Question: I am having trouble plotting the positive 'log2_ratio' count on the positive y-axis and the count of the negative 'log2_ratio' on the negative-y axis.
In essence, I want the positive count to be above the x-axis while the negative count to be below the x-axis.
Here is the data frame and the code:
'''
chrom chr_start chr_stop num_positions normal_depth tumor_depth log2_ratio gc_content sample
324202 1 1562<PHONE> 55 12.3 4.7 -1.399 34.5 10
324203 1 1562<PHONE> 11 10.0 4.6 -1.109 27.3 10
324204 1 1562<PHONE> 42 12.0 7.4 -0.704 19.0 10
324205 1 1562<PHONE> 32 11.7 4.6 -1.343 40.6 10
324206 1 1562<PHONE> 25 10.6 3.6 -1.569 60.0 10
324207 1 1562<PHONE> 54 12.3 6.8 -0.863 46.3 10
newHist = ggplot(resultsPileup1COMBINED[resultsPileup1COMBINED$sample <= 25,],
aes(x=sample)) +
geom_histogram(fill="blue" , bindwidth = 1) +
geom_histogram(data=resultsPileup1COMBINED[resultsPileup1COMBINED$sample > 25,],
fill="gray50" , binwidth = 1) +
scale_x_continuous(breaks = seq(from = 1, to = 50, by = 3))
'''
Here is a current graph:

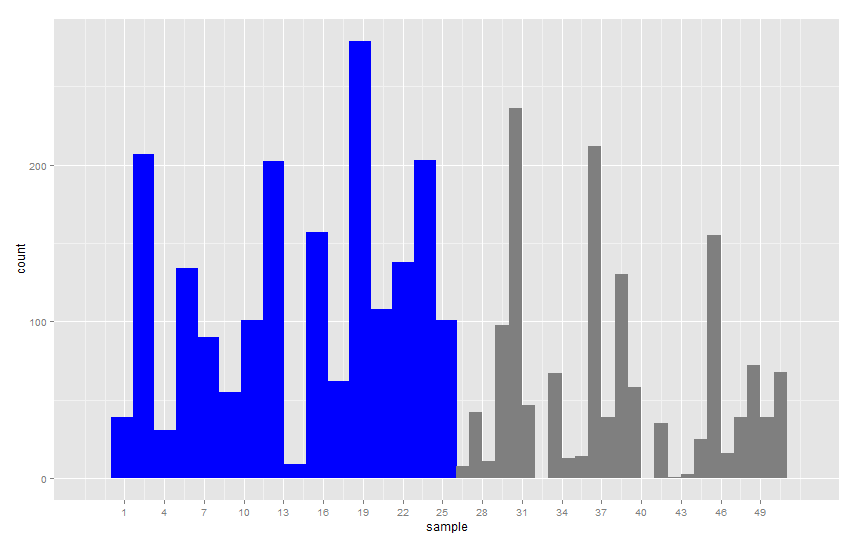
Answer: If you are asking for a completely new graph, try:
'''
ggplot() + geom_histogram(data = resultsPileup1COMBINED[resultsPileup1COMBINED$log2_ratio > 0, ],
aes(x = log2_ratio, y = ..count..)) +
geom_histogram(data = resultsPileup1COMBINED[resultsPileup1COMBINED$log2_ratio < 0, ],
aes(x = - log2_ratio, y = - ..count..))
'''
In this plot we have the < 0 log2_ratios on the bottom, with the x values negative to line up with the above, using the - ..count.. method
Edit: Asking for a slightly different graph, leaving the above in for posterity.
To graph the number of +/- values for each bin, we plot it out, again using the '-..count..' trick:
'''
ggplot() + geom_histogram(data =
resultsPileup1COMBINED[resultsPileup1COMBINED$log2_ratio < 0, ],
aes(x = sample, y = -..count..)) +
geom_histogram(data =
resultsPileup1COMBINED[resultsPileup1COMBINED$log2_ratio > 0, ],
aes(x = sample, y = ..count..))
'''
Again, breaks and colours are up to you.
To make it similar to the original plot, make sure you include:
'''
scale_x_discrete(breaks = seq(from = 1, to = 50, by = 3))
'''